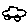
Label: car